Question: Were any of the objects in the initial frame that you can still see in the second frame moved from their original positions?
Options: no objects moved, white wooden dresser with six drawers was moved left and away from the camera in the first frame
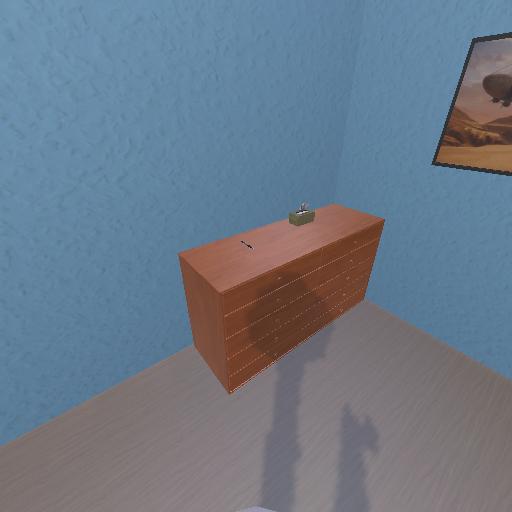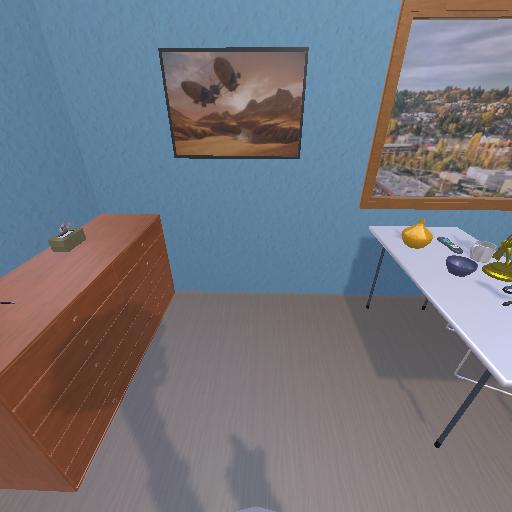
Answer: no objects moved